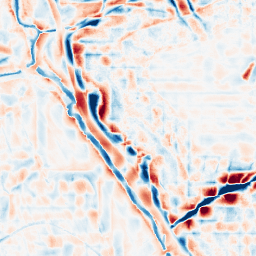
Category: wavelet
Decomposition family: wavelet_biorthogonal
Decomposition parameters: wavelet: bior2.4
level: 4
Upsampling method: sinc_blackman
Upsampling parameters: scale: 2
kernel_size: 16
Upsampling scale: 2